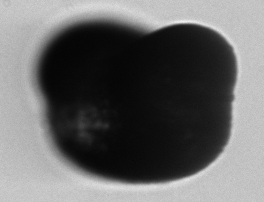
Label: pollen